Question:
I am new android development. Below i attach my layout file.
In my layout i have one 'ListView' and one 'EditText' with 'ImageButton'. When i insert task in 'EditText' and press the 'ImageButton' that task will be added in 'ListView' one by one.
My problem is suppose i add more than 4 task means the 'EditText' with 'ImageButton' view is not visible because the list items take that place.I add my screen shot above of them please give solution thanks...
'''
'**Layout:**
<?xml version="1.0" encoding="utf-8"?>
<LinearLayout xmlns:android="http://schemas.android.com/apk/res/android"
android:layout_width="match_parent"
android:layout_height="match_parent"
android:orientation="vertical" >
<LinearLayout
android:layout_width="match_parent"
android:layout_height="wrap_content"
android:orientation="horizontal"
android:weightSum="3" >
<Button
android:id="@+id/todaytaskbtnid"
style="?android:attr/buttonStyleSmall"
android:layout_width="0dip"
android:layout_height="wrap_content"
android:layout_gravity="left"
android:layout_weight="1"
android:background="@drawable/buttonselector"
android:text="TODAY" />
<Button
android:id="@+id/tomorrowtaskbtnid"
style="?android:attr/buttonStyleSmall"
android:layout_width="0dip"
android:layout_height="wrap_content"
android:layout_weight="1"
android:background="@drawable/buttonselector"
android:text="TOMORROW" />
<Button
android:id="@+id/futuretaskbtnid"
style="?android:attr/buttonStyleSmall"
android:layout_width="0dip"
android:layout_height="wrap_content"
android:layout_weight="1"
android:background="@drawable/buttonselector"
android:text="FUTURE" />
</LinearLayout>
<LinearLayout
android:layout_width="match_parent"
android:layout_height="wrap_content" >
<ListView
android:id="@+id/frontpagetasklistid"
android:layout_width="match_parent"
android:layout_height="wrap_content" >
</ListView>
</LinearLayout>
<LinearLayout
android:layout_width="fill_parent"
android:layout_height="wrap_content"
android:layout_gravity="bottom" >
<RelativeLayout
android:id="@+id/relativelayoutid"
android:layout_width="fill_parent"
android:layout_height="wrap_content"
android:layout_gravity="bottom" >
<EditText
android:id="@+id/edittextidAddTodayTask"
android:layout_width="match_parent"
android:layout_height="wrap_content"
android:layout_alignParentBottom="true"
android:background="@drawable/edittextselector"
android:hint="Add Today Task" />
<ImageButton
android:id="@+id/imagebuttonidAddTodayTask"
android:layout_width="wrap_content"
android:layout_height="wrap_content"
android:layout_alignParentBottom="true"
android:layout_alignParentRight="true"
android:layout_gravity="right"
android:src="@drawable/addtask" />
</RelativeLayout>
</LinearLayout>
</LinearLayout>
'''
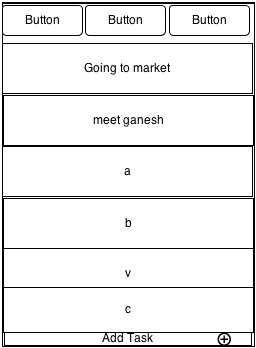
Answer: You can have a single 'Relative layout' or you can try the below. You can have single relative layout and place your widgets relative to each other.
The other option is to add the linearlayout button widgets as a header. Also add the editext and image button as a footer to the listview.
'''
<Button
android:id="@+id/todaytaskbtnid"
style="?android:attr/buttonStyleSmall"
android:layout_width="0dip"
android:layout_height="wrap_content"
android:layout_gravity="left"
android:layout_weight="1"
android:background="@drawable/ic_launcher"
android:text="TODAY" />
<Button
android:id="@+id/tomorrowtaskbtnid"
style="?android:attr/buttonStyleSmall"
android:layout_width="0dip"
android:layout_height="wrap_content"
android:layout_weight="1"
android:background="@drawable/ic_launcher"
android:text="TOMORROW" />
<Button
android:id="@+id/futuretaskbtnid"
style="?android:attr/buttonStyleSmall"
android:layout_width="0dip"
android:layout_height="wrap_content"
android:layout_weight="1"
android:background="@drawable/ic_launcher"
android:text="FUTURE" />
</LinearLayout>
<ListView
android:id="@+id/frontpagetasklistid"
android:layout_above="@+id/edittextidAddTodayTask"
android:layout_below="@+id/ll"
android:layout_width="fill_parent"
android:layout_height="fill_parent" >
</ListView>
<EditText
android:id="@+id/edittextidAddTodayTask"
android:layout_width="match_parent"
android:layout_height="wrap_content"
android:layout_alignParentBottom="true"
android:background="@drawable/ic_launcher"
android:hint="Add Today Task"/>
<ImageButton
android:id="@+id/imagebuttonidAddTodayTask"
android:layout_width="wrap_content"
android:layout_alignParentBottom="true"
android:layout_alignParentRight="true"
android:layout_height="wrap_content"
android:layout_gravity="right"
android:src="@drawable/ic_launcher" />
</RelativeLayout>
'''
Edit: using a single relative layout
'''
<RelativeLayout xmlns:android="http://schemas.android.com/apk/res/android"
xmlns:tools="http://schemas.android.com/tools"
android:layout_width="match_parent"
android:layout_height="match_parent"
android:paddingBottom="@dimen/activity_vertical_margin"
android:paddingLeft="@dimen/activity_horizontal_margin"
android:paddingRight="@dimen/activity_horizontal_margin"
android:paddingTop="@dimen/activity_vertical_margin"
android:id="@+id/rl"
tools:context=".MainActivity" >
<ListView
android:id="@+id/frontpagetasklistid"
android:layout_above="@+id/edittextidAddTodayTask"
android:layout_below="@+id/button1"
android:layout_width="fill_parent"
android:layout_height="fill_parent" >
</ListView>
<ImageButton
android:id="@+id/imagebuttonidAddTodayTask"
android:layout_width="wrap_content"
android:layout_alignParentBottom="true"
android:layout_alignParentRight="true"
android:layout_height="wrap_content"
android:layout_gravity="right"
android:src="@drawable/ic_launcher" />
<Button
android:id="@+id/button1"
android:layout_width="wrap_content"
android:layout_height="wrap_content"
android:layout_alignParentLeft="true"
android:layout_alignParentTop="true"
android:text="Button" />
<Button
android:id="@+id/button2"
android:layout_width="wrap_content"
android:layout_height="wrap_content"
android:layout_alignBottom="@+id/button1"
android:layout_centerHorizontal="true"
android:text="Button" />
<Button
android:id="@+id/button3"
android:layout_width="wrap_content"
android:layout_height="wrap_content"
android:layout_alignBaseline="@+id/button2"
android:layout_alignBottom="@+id/button2"
android:layout_alignRight="@+id/frontpagetasklistid"
android:layout_marginRight="11dp"
android:text="Button" />
<EditText
android:id="@+id/edittextidAddTodayTask"
android:layout_width="match_parent"
android:layout_height="wrap_content"
android:layout_alignParentBottom="true"
android:layout_alignRight="@+id/imagebuttonidAddTodayTask"
android:ems="10"
android:hint="Add Today Task" />
</RelativeLayout>
'''
Grpahical editor screen shot

Samsung galaxy s3 screen shot
![enter image description here][2]
Since you asked forscreen shot by adding more items
![enter image description here][3]
'''
![enter code here][1]
'''
From the discussion
Have row.xml
'''
<RelativeLayout xmlns:android="http://schemas.android.com/apk/res/android"
android:layout_width="fill_parent"
android:layout_height="fill_parent" >
<TextView
android:id="@+id/textView1"
android:layout_width="wrap_content"
android:layout_height="wrap_content"
android:layout_alignParentTop="true"
android:layout_centerHorizontal="true"
android:layout_marginTop="38dp"
android:text="TextView" />
</RelativeLayout>
'''
MainActivity.java
You can use the first xml as activity_main.xml
'''
public class MainActivity extends Activity {
EditText ed;
ImageButton ib;
ListView lv;
ArrayList<String> aa;
ArrayAdapter<String> arrayAdapter;
CustomAdapter cus;
@Override
protected void onCreate(Bundle savedInstanceState) {
super.onCreate(savedInstanceState);
setContentView(R.layout.activity_main);
ed= (EditText) findViewById(R.id.edittextidAddTodayTask);
ib= (ImageButton) findViewById(R.id.imagebuttonidAddTodayTask);
aa = new ArrayList<String>();
lv= (ListView) findViewById(R.id.frontpagetasklistid);
for(int i=0;i<100;i++)
{
aa.add(""+i);
}
cus = new CustomAdapter();
//arrayAdapter = new ArrayAdapter<String>(this, android.R.layout.simple_list_item_1, aa);
lv.setAdapter(cus);
ib.setOnClickListener(new OnClickListener()
{
@Override
public void onClick(View v) {
// TODO Auto-generated method stub
Log.i("...............", "...............");
aa.add(ed.getText().toString());
cus.notifyDataSetChanged();
}
});
}
class CustomAdapter extends BaseAdapter
{
LayoutInflater mInflater;
TextView tv;
public CustomAdapter()
{
this.mInflater = LayoutInflater.from(MainActivity.this);
}
@Override
public int getCount() {
// TODO Auto-generated method stub
return aa.size();
}
@Override
public Object getItem(int position) {
// TODO Auto-generated method stub
return null;
}
@Override
public long getItemId(int position) {
// TODO Auto-generated method stub
return 0;
}
public View getView( int arg0, View arg1, ViewGroup arg2) {
if(arg1==null )
{
arg1=mInflater.inflate(R.layout.row, arg2,false);
}
tv= (TextView) arg1.findViewById(R.id.textView1);
tv.setText(aa.get(arg0));
return arg1;
}
}
}
'''